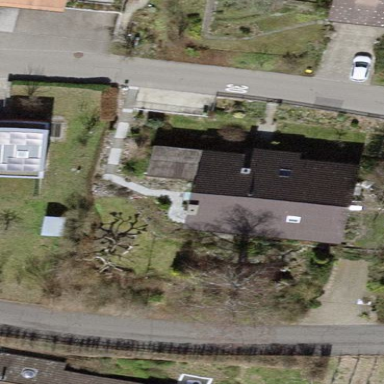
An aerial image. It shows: Detached building with skillion roof shape.